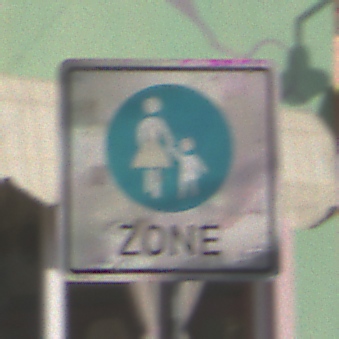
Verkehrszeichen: BeginnFussgaengerzone
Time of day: MorningAfternoon
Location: Outdoor (Special)
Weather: PartlyCloudy
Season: NotSpecified
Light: Natural